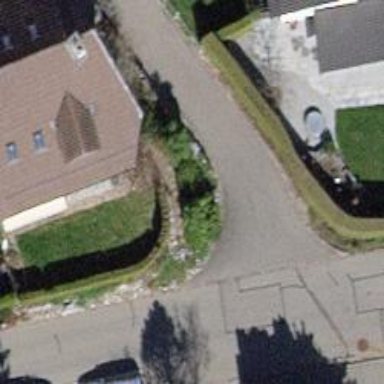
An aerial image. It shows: Hedge barrier.